Question: I want to automate a sign-up page. Everything works. But there is a "Next" button and I cannot press it automatically. Can anyone help me?

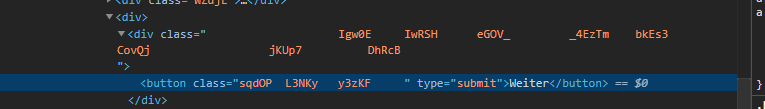
Answer: To click on the element with text as you can use either of the following <URL>:
- Using 'xpath':'''
driver.find_element_by_xpath("//button[@type='submit' and text()='Weiter']").click()
'''
Ideally, to click on the element you need to induce <URL>:
- Using 'XPATH':'''
WebDriverWait(driver, 20).until(EC.element_to_be_clickable((By.XPATH, "//button[@type='submit' and text()='Weiter']"))).click()
'''
- : You have to add the following imports :'''
from selenium.webdriver.support.ui import WebDriverWait
from selenium.webdriver.common.by import By
from selenium.webdriver.support import expected_conditions as EC
'''